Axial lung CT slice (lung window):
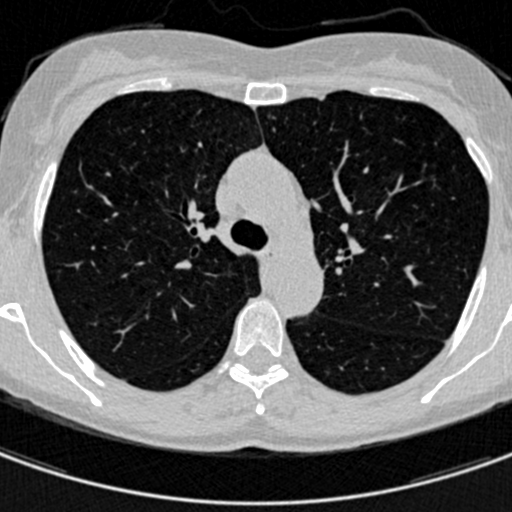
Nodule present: no